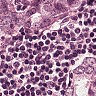
Metastatic tissue present: yes